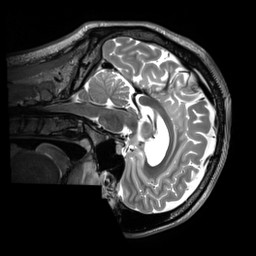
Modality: T2w
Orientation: sagittal
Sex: male
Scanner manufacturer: siemens
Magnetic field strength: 3 T
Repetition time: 3.2 s
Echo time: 0.409 s